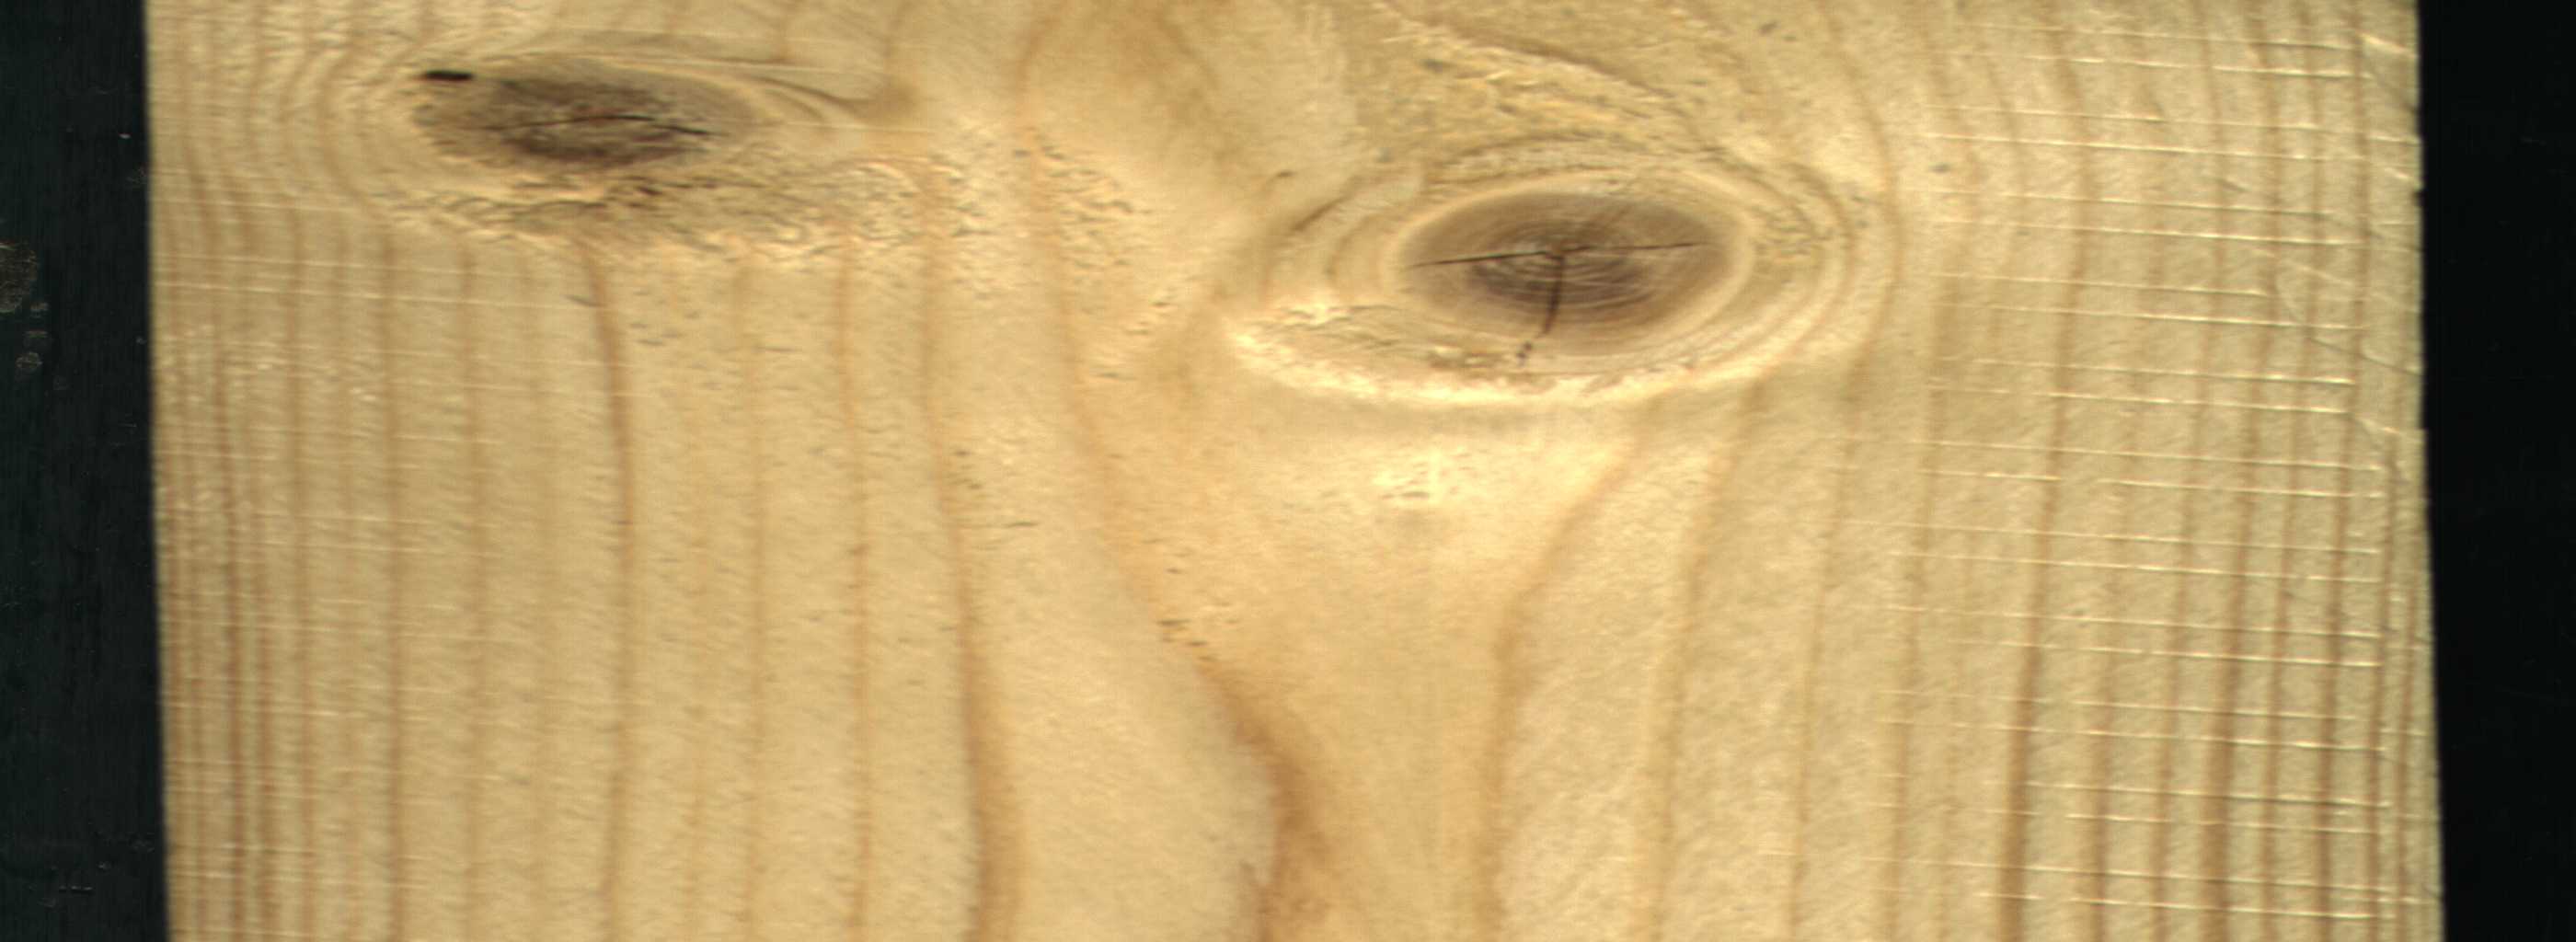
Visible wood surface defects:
knot_with_crack
knot_with_crack
Dead_Knot